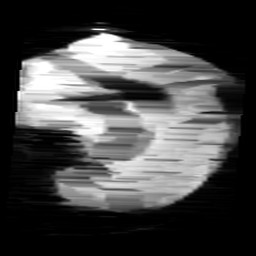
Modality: minIP
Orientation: sagittal
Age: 12
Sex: male
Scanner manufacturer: siemens
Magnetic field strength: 3 T
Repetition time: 0.027 s
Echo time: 0.02 s